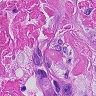
Metastatic tissue present: yes